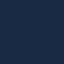
Land use / land cover class: SeaLake